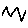
Label: zigzag